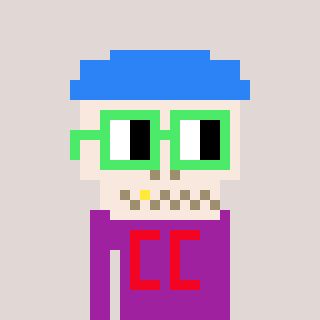
a pixel art character with square light green glasses, a skeleton-hat-shaped head and a magenta-colored body on a warm background